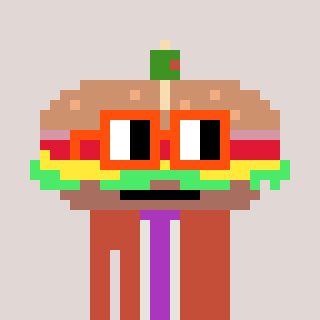
a pixel art character with square orange glasses, a sandwich-shaped head and a rust-colored body on a warm background